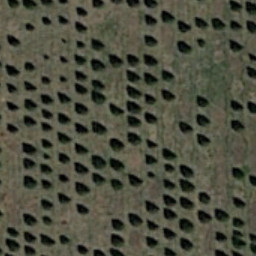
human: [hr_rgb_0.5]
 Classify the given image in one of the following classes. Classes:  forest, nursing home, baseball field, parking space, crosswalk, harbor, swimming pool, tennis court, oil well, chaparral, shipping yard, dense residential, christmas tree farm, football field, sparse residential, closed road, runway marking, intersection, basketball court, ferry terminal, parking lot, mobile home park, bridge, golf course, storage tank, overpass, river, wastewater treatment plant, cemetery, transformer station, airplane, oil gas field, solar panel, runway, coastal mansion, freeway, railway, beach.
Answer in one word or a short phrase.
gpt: christmas tree farm